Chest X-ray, PA view. Patient: 32 years old, sex F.
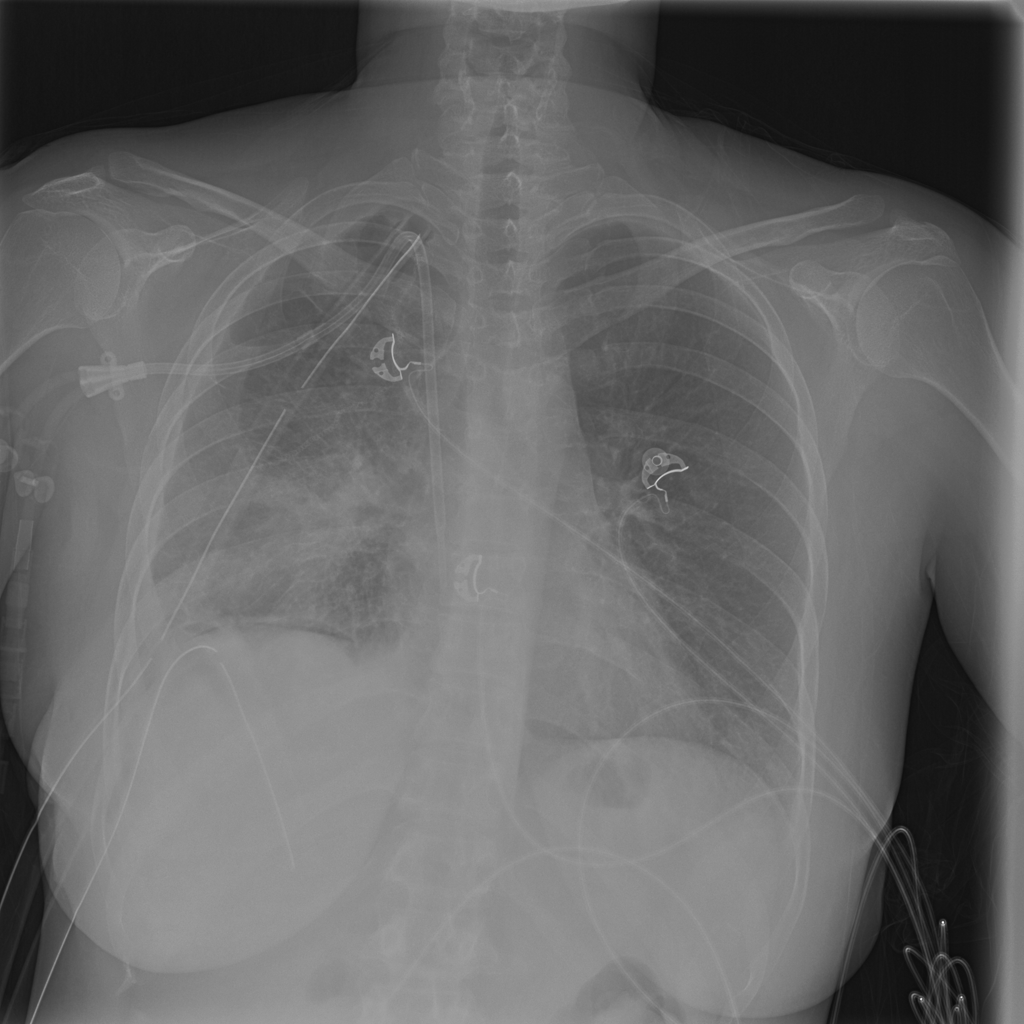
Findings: Infiltration